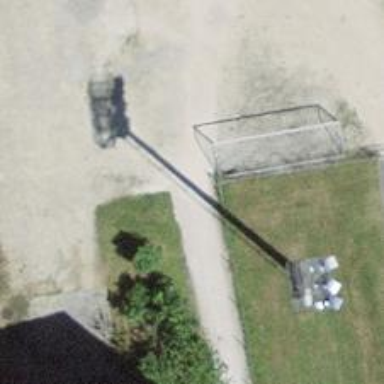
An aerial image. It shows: Gate.